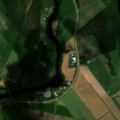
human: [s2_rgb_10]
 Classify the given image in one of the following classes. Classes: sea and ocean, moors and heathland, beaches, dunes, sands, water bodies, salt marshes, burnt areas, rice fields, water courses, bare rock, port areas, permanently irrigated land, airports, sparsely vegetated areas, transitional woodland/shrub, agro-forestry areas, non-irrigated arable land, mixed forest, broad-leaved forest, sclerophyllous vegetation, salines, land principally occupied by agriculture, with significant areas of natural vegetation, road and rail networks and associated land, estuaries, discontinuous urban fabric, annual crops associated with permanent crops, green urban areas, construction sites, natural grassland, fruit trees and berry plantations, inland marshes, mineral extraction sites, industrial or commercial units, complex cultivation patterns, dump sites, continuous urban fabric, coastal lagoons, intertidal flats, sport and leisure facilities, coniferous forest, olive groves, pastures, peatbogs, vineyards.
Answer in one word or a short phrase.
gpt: industrial or commercial units, non-irrigated arable land, land principally occupied by agriculture, with significant areas of natural vegetation, mixed forest